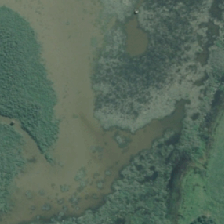
Land cover: lake_pond